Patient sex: F
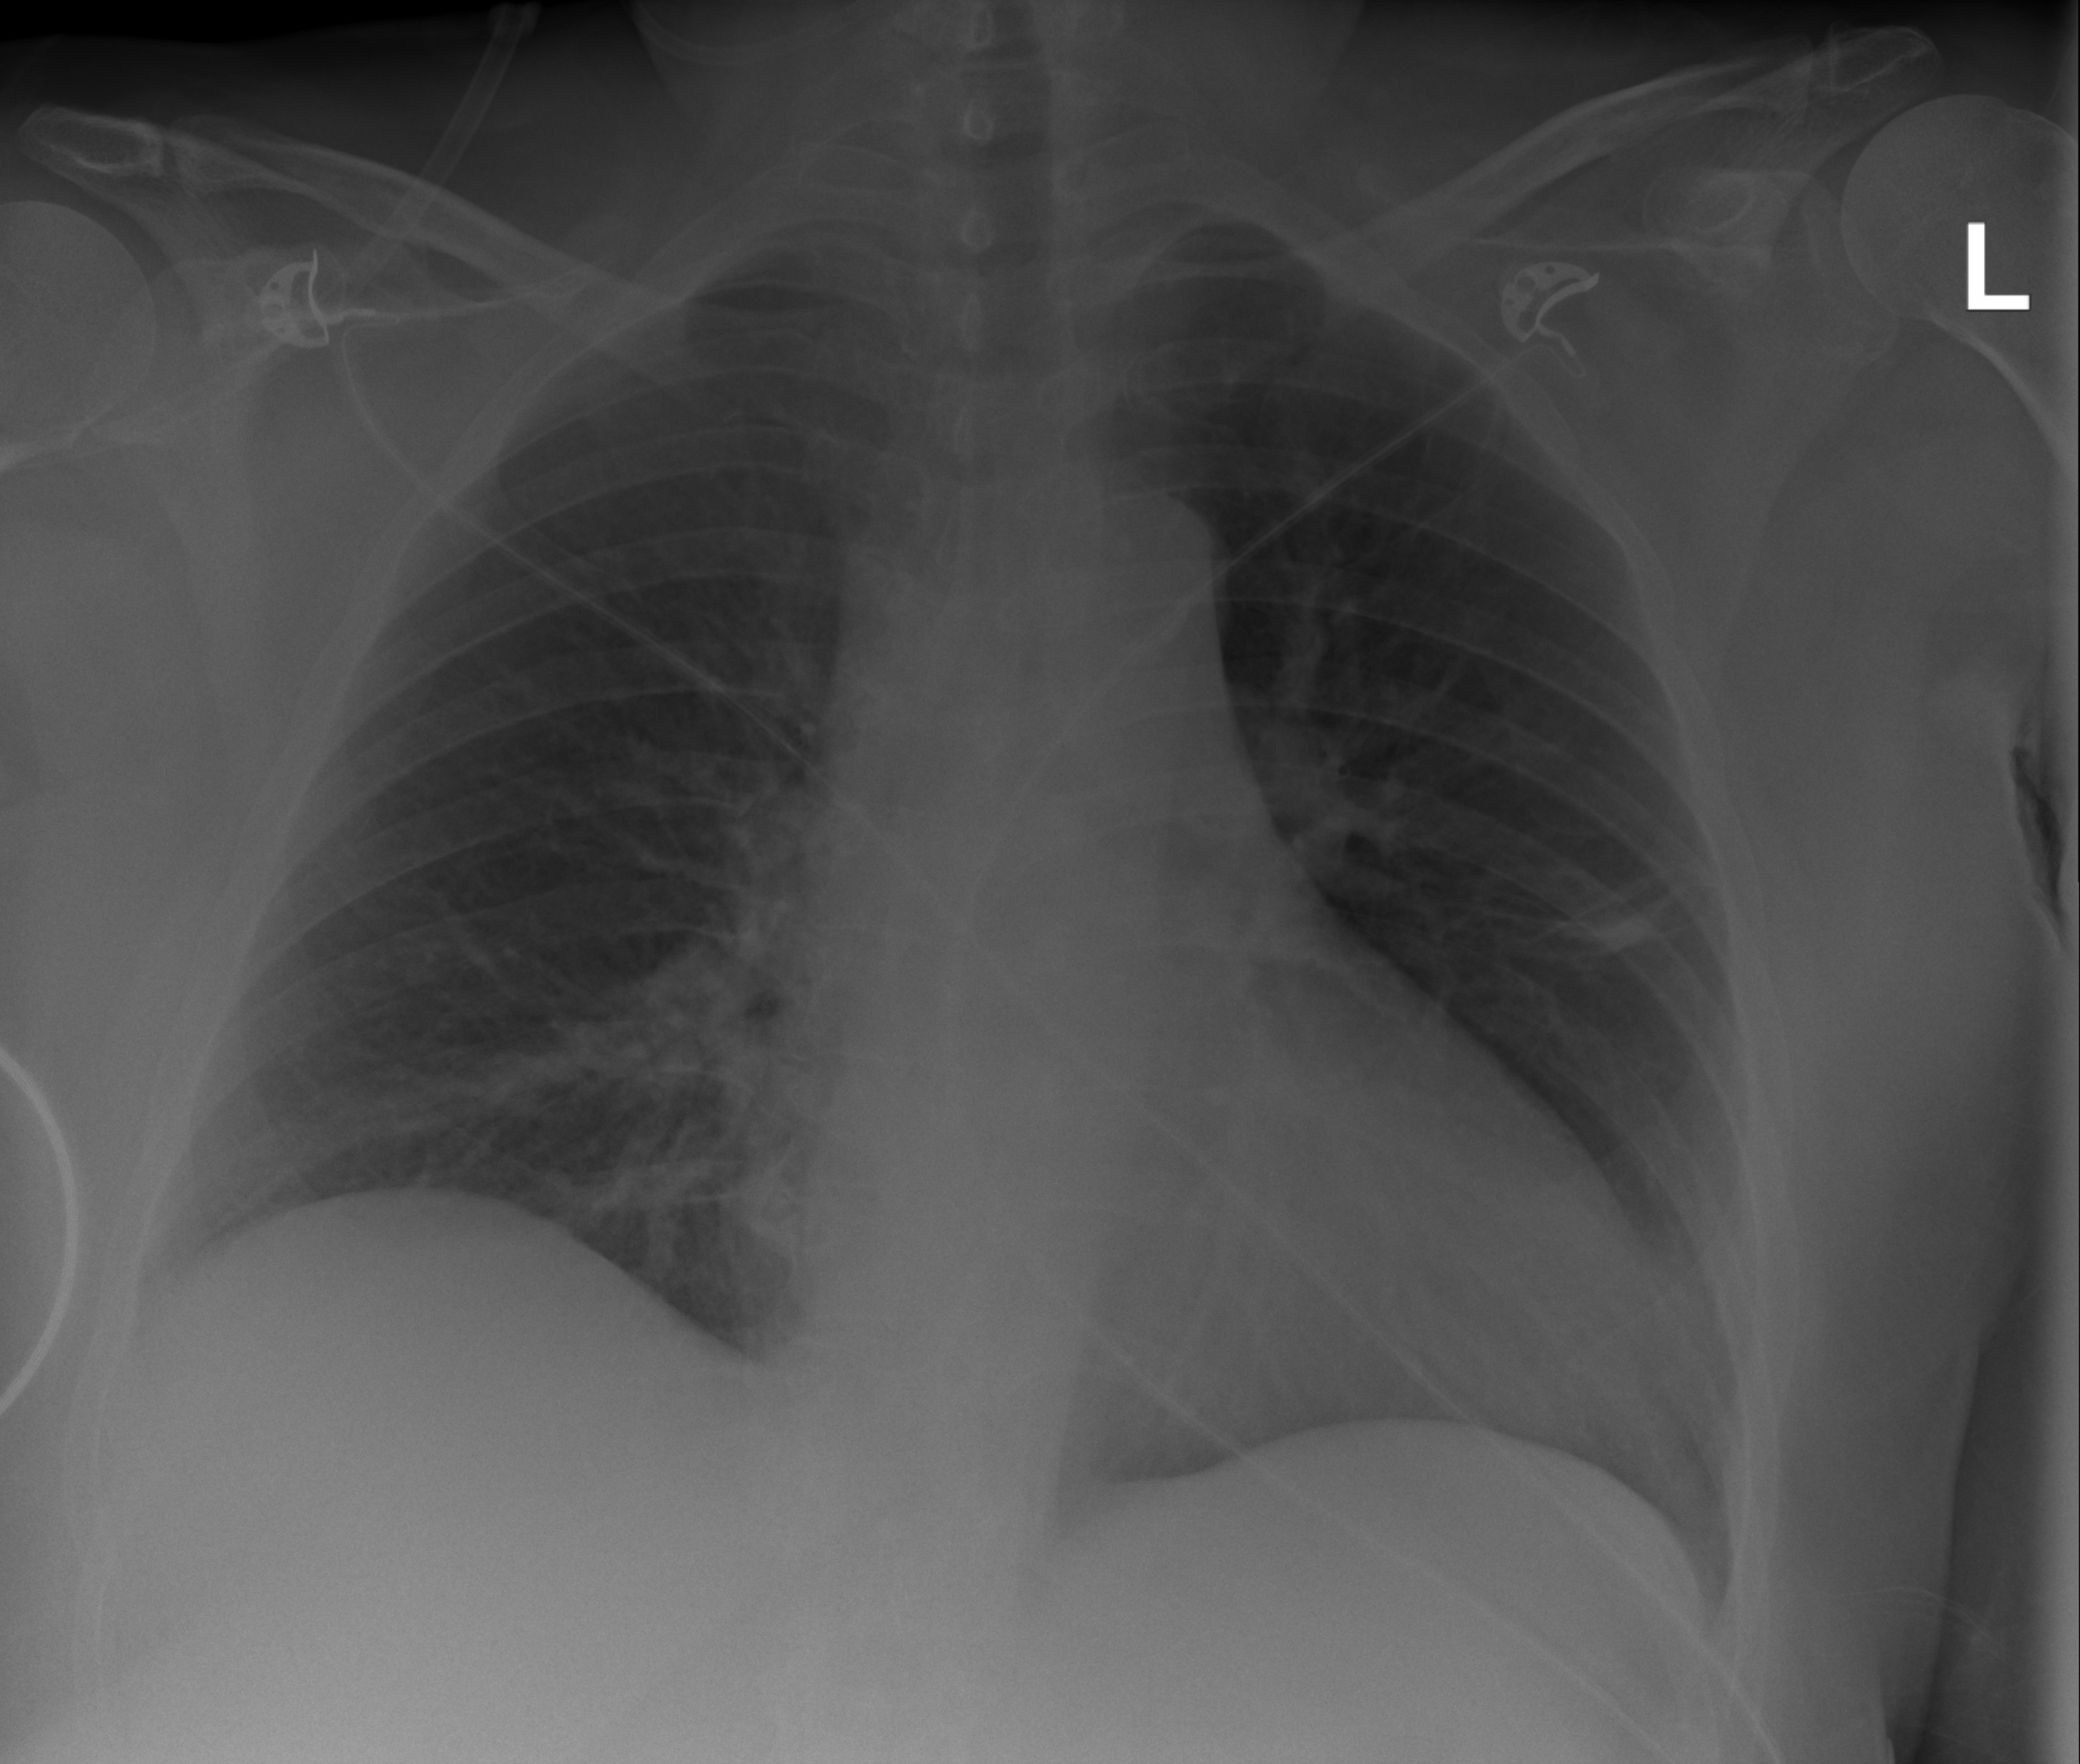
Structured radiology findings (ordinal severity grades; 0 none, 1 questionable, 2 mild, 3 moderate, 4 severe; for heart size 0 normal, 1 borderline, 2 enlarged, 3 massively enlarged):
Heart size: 2
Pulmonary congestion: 2
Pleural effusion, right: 0
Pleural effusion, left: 0
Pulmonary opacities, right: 0
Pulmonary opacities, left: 0
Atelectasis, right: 2
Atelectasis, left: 2